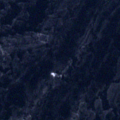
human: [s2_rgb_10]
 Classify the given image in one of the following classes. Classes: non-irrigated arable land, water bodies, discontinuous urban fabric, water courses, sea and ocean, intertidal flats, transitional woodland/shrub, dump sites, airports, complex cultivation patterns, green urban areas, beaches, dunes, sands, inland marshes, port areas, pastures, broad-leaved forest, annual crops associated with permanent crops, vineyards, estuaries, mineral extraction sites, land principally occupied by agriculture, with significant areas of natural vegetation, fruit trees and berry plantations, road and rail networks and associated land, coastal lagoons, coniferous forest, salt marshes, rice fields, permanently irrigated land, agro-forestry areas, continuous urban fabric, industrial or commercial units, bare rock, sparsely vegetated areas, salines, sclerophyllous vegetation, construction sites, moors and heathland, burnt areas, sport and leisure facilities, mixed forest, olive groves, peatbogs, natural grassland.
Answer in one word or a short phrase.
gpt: sea and ocean